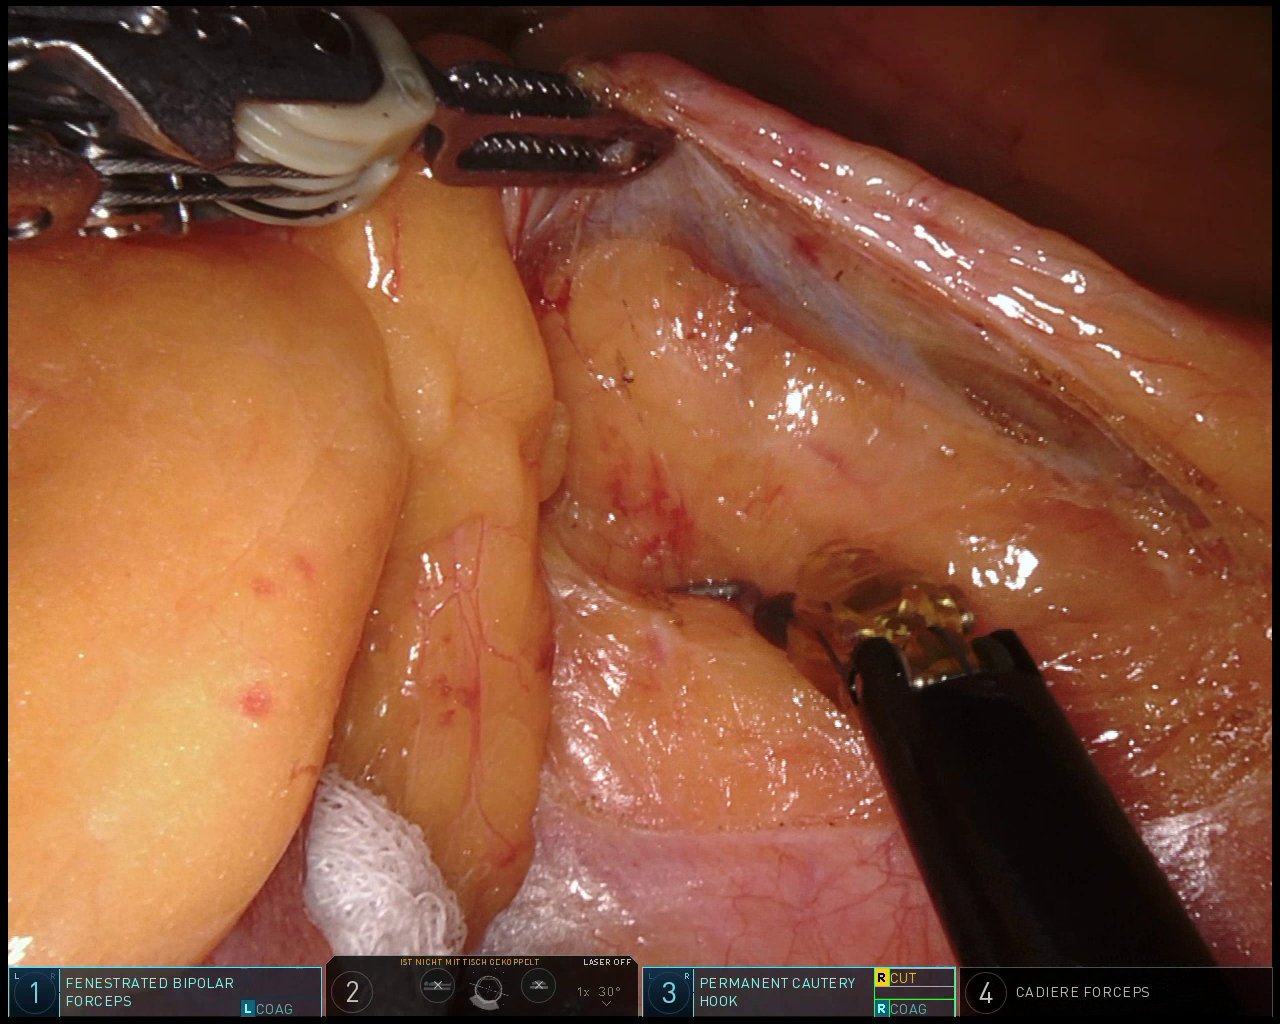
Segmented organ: intestinal_veins
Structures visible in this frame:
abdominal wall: no
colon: no
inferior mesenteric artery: no
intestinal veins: yes
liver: no
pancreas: no
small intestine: no
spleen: no
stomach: no
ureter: no
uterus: no
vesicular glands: no